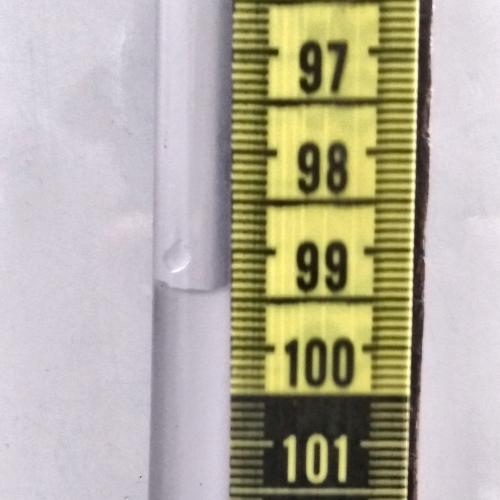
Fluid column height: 99.4 cm